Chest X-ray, PA view. Patient: 54 years old, sex M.
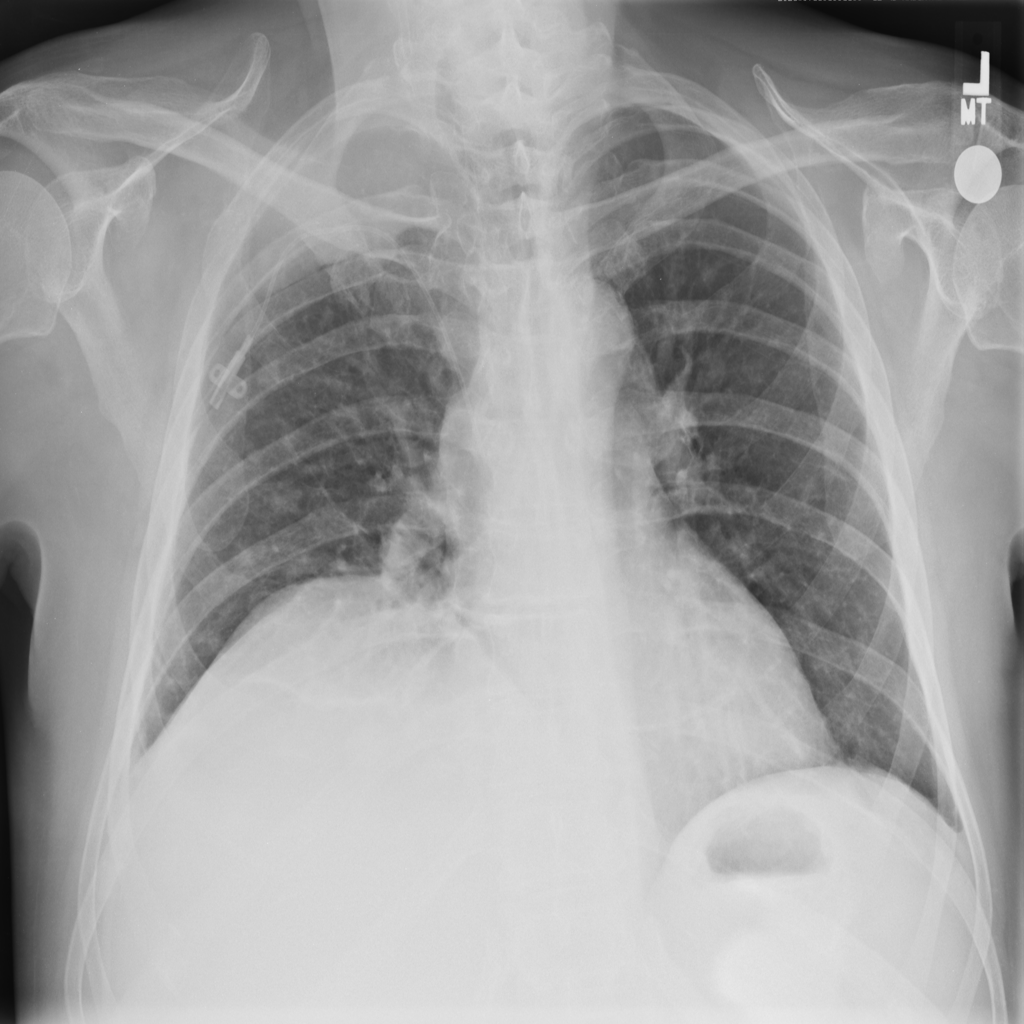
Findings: Atelectasis